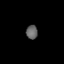
Tissue: skin
Cell type: Others
Senescence score: 0.8338
Nuclear area (px): 157
Mean DAPI intensity: 99.102